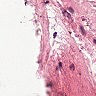
Metastatic tissue present: no